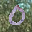
Label: 0